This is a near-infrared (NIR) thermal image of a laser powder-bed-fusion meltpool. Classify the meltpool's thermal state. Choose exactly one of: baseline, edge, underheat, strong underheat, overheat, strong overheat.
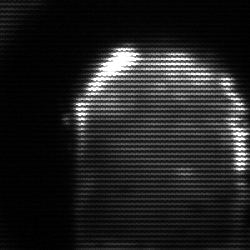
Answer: baseline